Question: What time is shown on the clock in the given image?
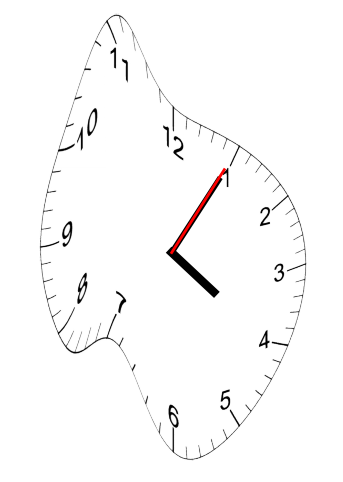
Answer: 04:05:05